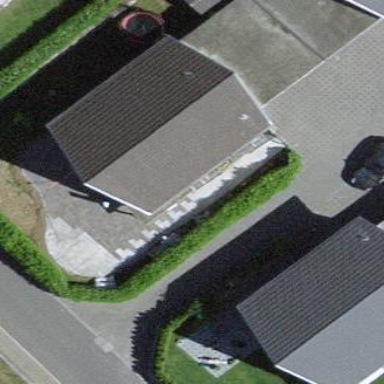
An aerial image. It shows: Gabled building.